Interaction volume radius: 5 \u00c5
Interaction volume height: 40 \u00c5
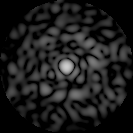
Disorder parameter: 0.8305